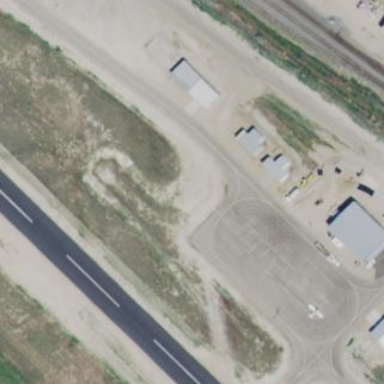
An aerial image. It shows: Apron at the airport.